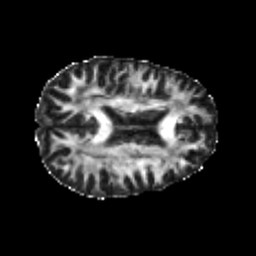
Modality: FA
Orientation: axial
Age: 25
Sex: female
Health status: healthy
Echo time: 0.074 s